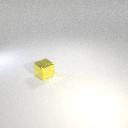
small yellow metal cube